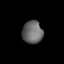
Tissue: lung
Cell type: Endothelial cells
Senescence score: 0.5544
Nuclear area (px): 452
Mean DAPI intensity: 104.664